Field crop: maize
Growth stage: 2
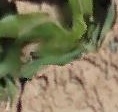
Species: maize